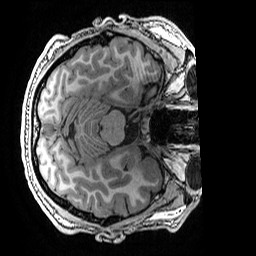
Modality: T1w
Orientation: axial
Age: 26
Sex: male
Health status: healthy
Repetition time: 2.53 s
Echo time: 0.0034 s